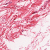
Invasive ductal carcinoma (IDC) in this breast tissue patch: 0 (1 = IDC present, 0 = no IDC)